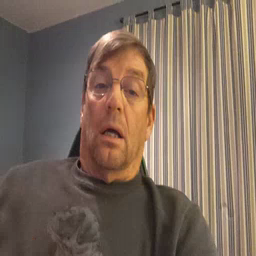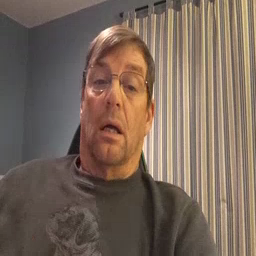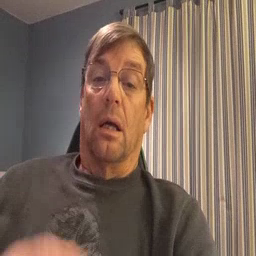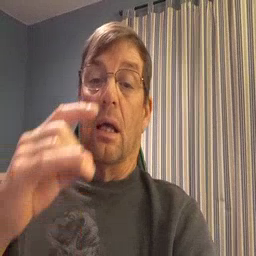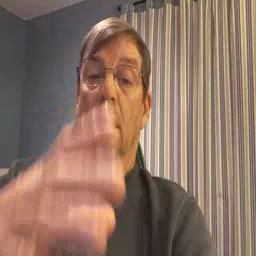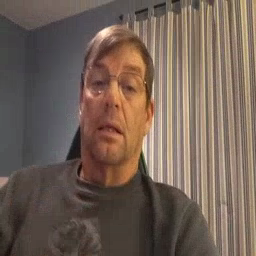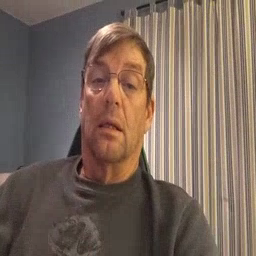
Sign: hate